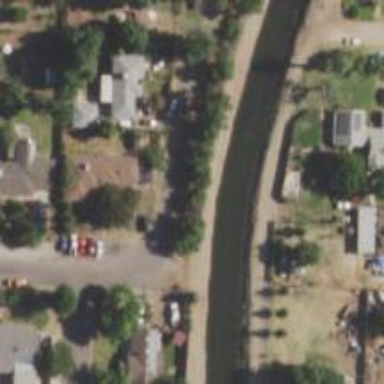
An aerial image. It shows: Canal.